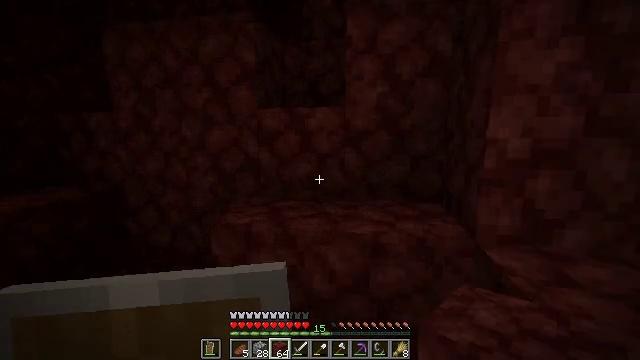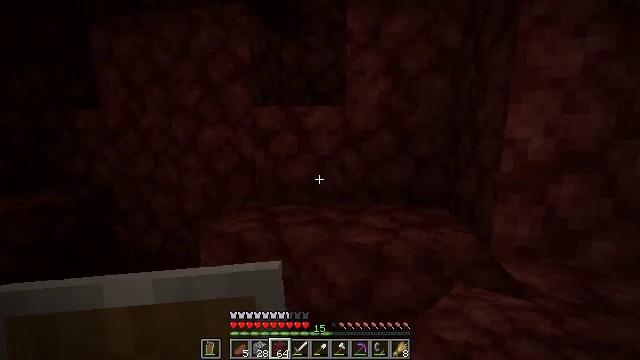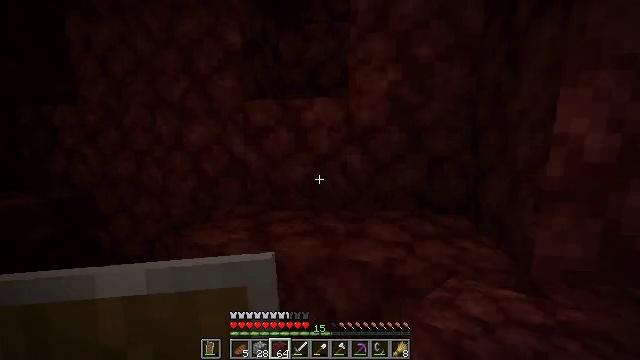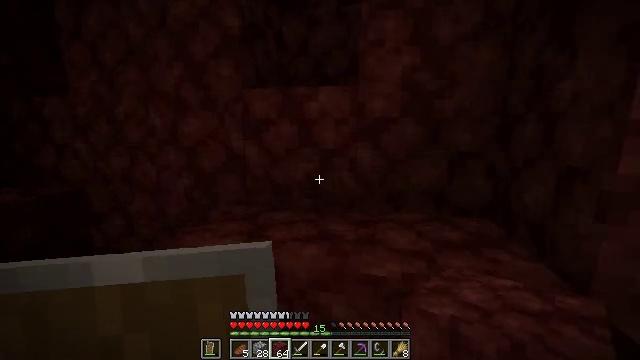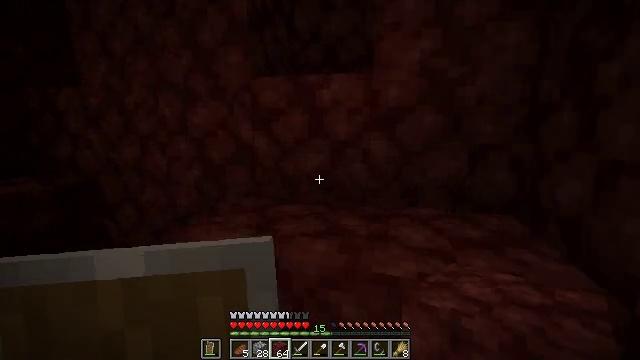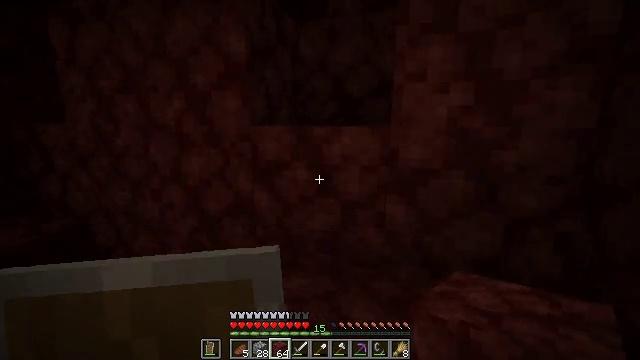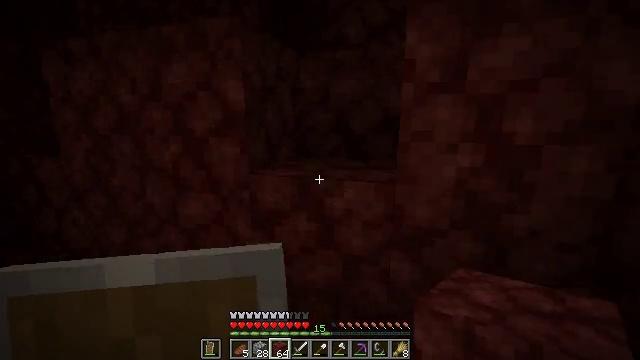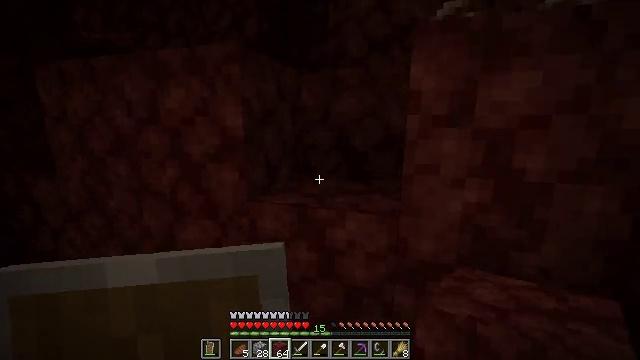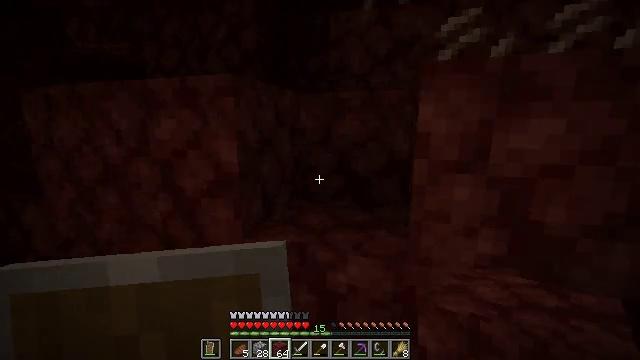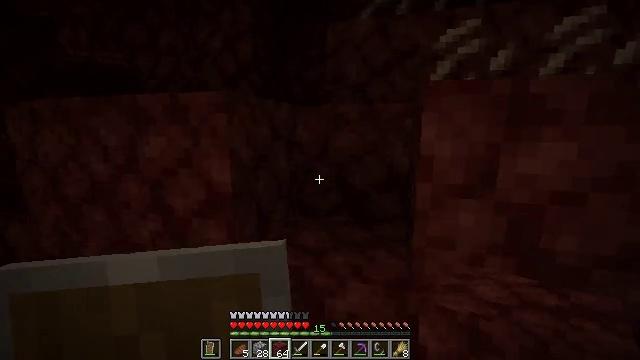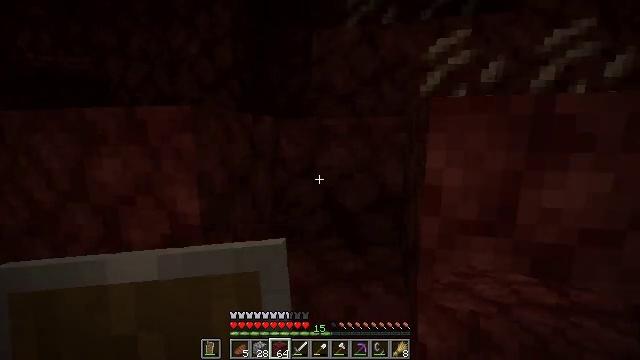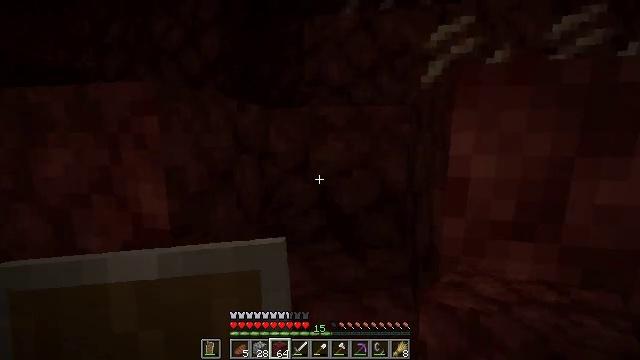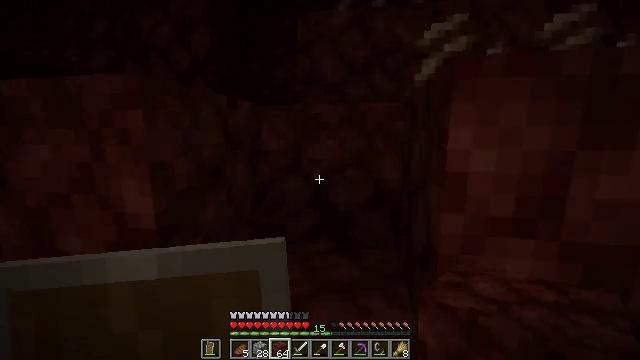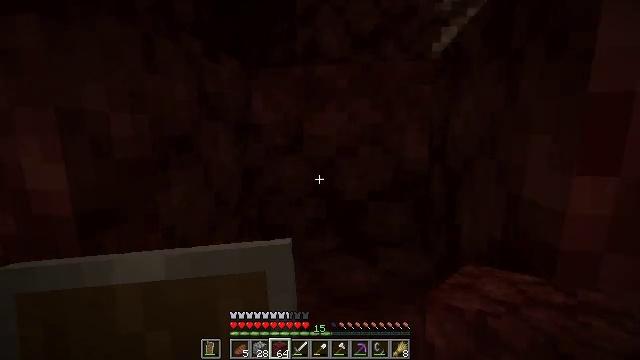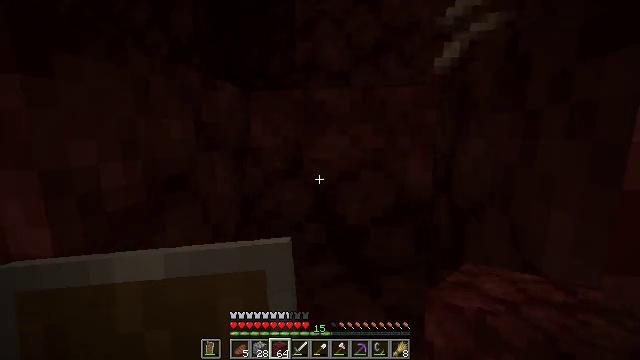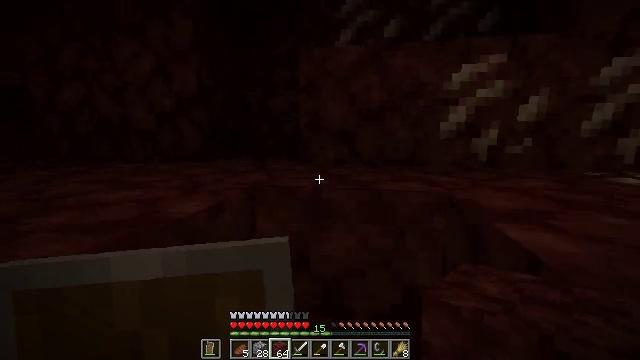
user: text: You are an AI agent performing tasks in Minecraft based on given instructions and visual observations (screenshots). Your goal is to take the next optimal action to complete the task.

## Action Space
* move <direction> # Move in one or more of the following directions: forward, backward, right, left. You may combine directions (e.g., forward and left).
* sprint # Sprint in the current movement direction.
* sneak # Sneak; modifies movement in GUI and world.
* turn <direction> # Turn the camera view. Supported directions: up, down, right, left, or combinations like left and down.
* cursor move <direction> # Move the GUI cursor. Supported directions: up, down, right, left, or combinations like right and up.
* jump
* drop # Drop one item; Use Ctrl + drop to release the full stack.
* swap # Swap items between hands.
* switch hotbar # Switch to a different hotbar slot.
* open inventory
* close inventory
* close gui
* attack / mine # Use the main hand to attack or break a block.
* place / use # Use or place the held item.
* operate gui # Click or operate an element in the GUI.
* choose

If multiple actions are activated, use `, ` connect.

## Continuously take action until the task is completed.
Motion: motion action
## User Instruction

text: craft item air
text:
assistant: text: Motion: move forward
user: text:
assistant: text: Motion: move forward
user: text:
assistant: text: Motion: move forward, turn left
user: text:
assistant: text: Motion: move forward, turn left and down
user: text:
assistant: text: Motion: move forward, turn left, jump
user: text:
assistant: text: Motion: move forward, jump
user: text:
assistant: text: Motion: move forward, jump
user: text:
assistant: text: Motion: move forward
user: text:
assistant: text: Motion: move forward
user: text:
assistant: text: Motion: move forward, turn right and up
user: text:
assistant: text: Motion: move forward, turn right
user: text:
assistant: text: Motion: move forward, turn right
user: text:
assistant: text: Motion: move forward, jump
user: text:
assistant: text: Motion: move forward, jump
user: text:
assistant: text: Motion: move forward, jump
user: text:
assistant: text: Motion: move forward, jump
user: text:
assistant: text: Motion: move forward
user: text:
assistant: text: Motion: move forward, turn left
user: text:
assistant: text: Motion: move forward, turn left
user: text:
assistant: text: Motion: move forward
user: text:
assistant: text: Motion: move forward
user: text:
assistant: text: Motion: move forward, turn left
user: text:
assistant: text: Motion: move forward, turn left
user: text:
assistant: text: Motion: move forward, turn left, jump
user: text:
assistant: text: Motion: move forward, turn left, jump
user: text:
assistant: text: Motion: move forward, turn left and down, jump
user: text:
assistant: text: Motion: move forward, turn left, jump
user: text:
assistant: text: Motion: move forward, turn left
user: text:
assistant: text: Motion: move forward, turn left
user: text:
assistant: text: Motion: move forward, turn left